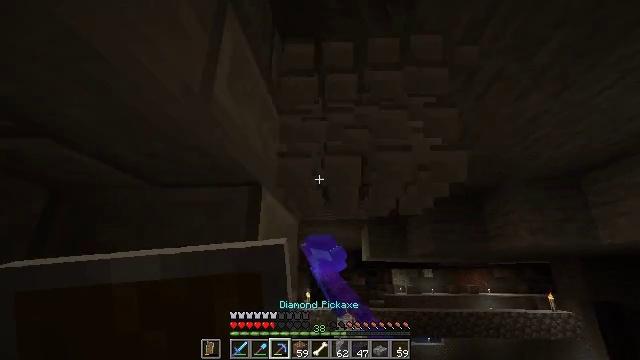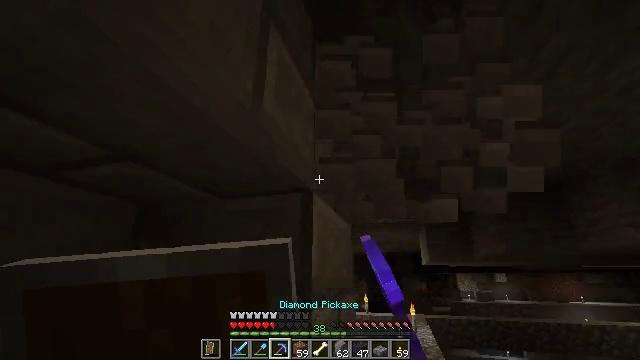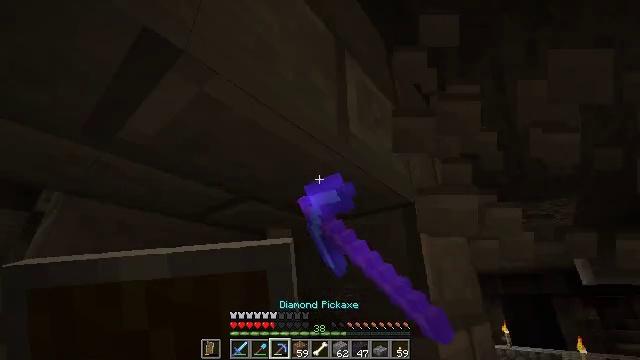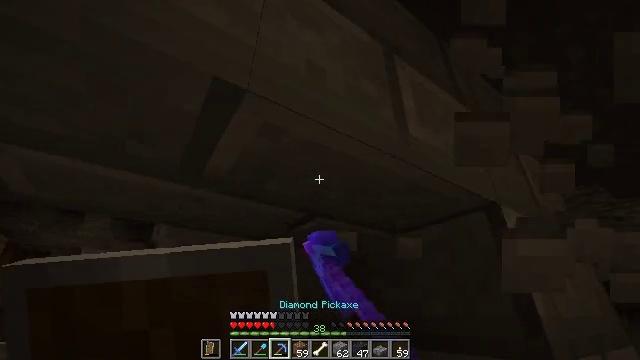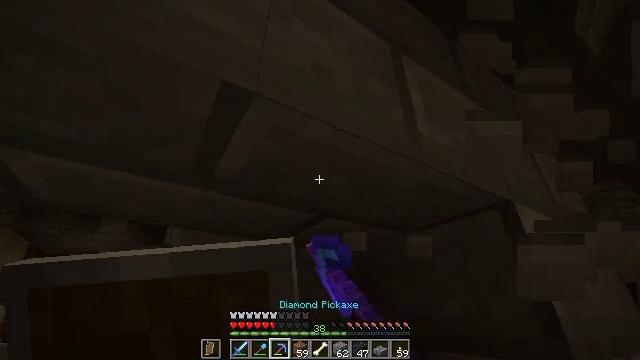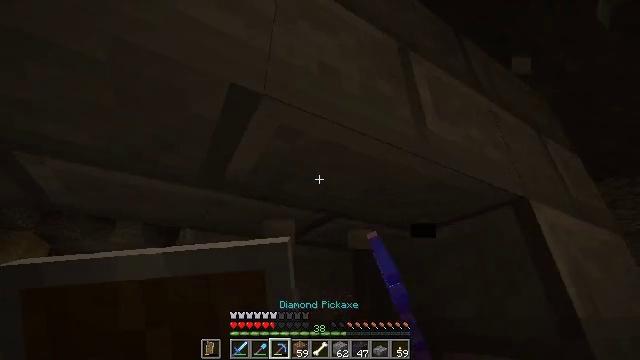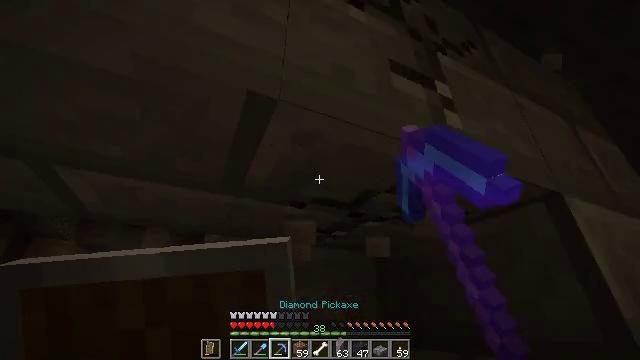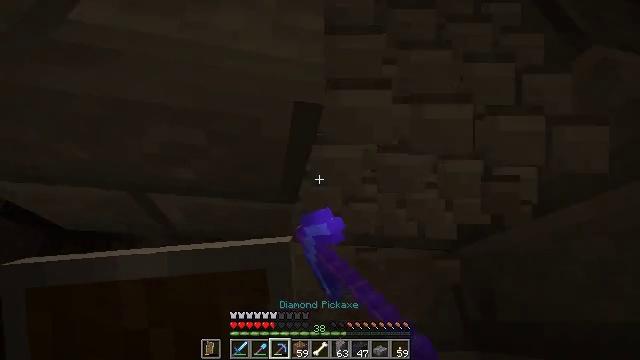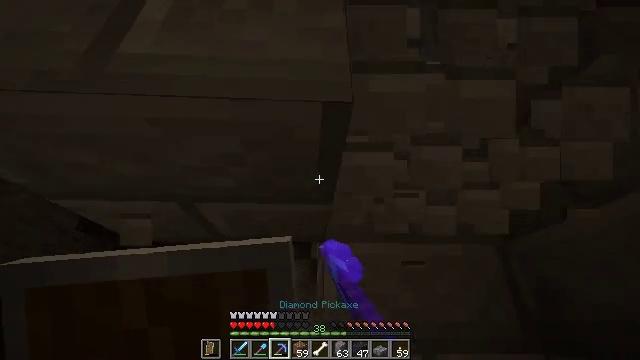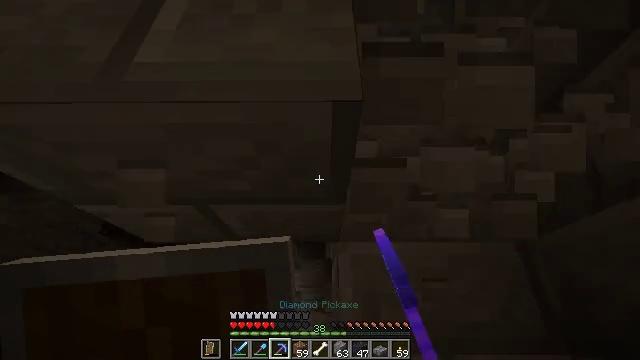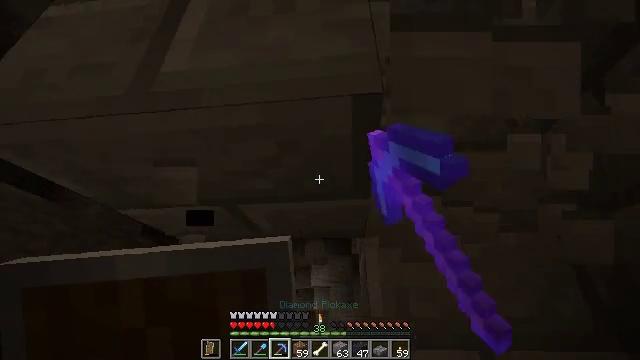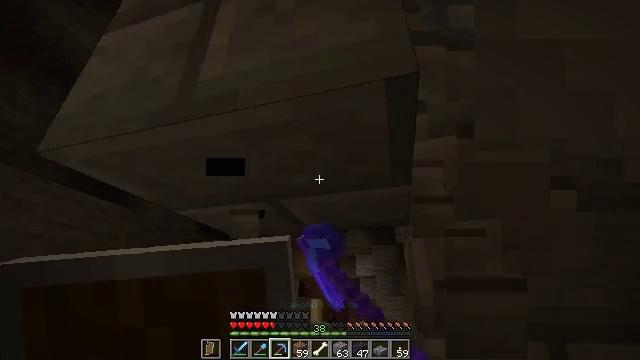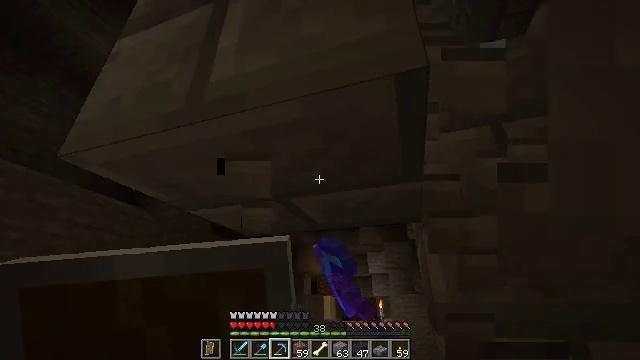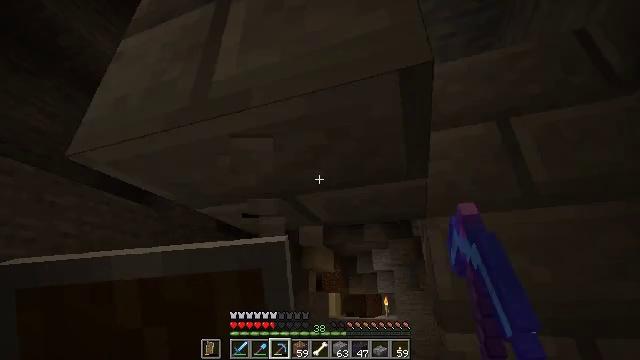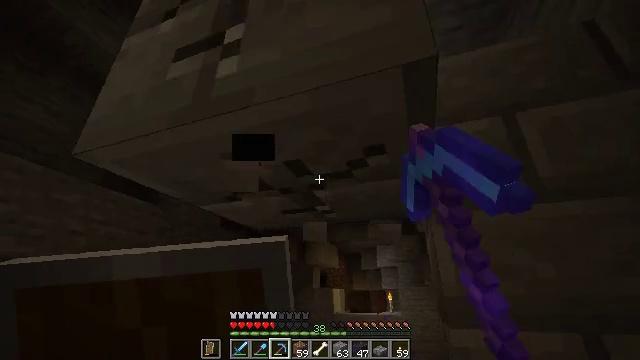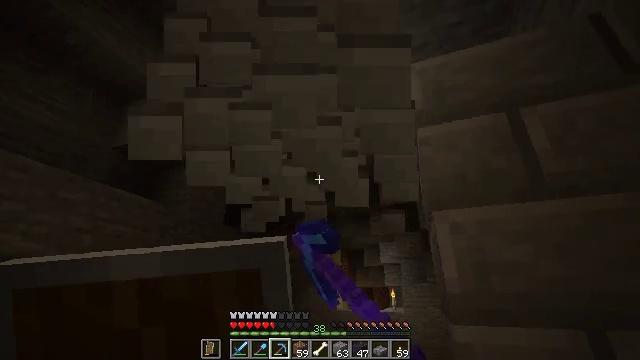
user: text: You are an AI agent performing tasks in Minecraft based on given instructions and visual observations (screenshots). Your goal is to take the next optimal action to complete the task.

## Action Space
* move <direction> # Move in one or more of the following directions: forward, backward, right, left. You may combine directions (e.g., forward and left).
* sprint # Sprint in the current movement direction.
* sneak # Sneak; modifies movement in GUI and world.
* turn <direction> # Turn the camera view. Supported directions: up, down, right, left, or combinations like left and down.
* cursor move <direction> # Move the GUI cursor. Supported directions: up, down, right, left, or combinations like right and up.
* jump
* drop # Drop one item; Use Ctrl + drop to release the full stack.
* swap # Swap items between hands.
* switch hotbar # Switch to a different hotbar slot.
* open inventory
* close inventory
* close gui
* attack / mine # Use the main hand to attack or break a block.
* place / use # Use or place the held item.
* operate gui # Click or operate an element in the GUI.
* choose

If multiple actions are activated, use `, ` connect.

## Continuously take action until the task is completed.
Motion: motion action
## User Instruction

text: Collect the stone bricks by mining.
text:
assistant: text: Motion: turn left, attack / mine
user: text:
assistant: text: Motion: turn left and up, attack / mine
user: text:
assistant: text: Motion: turn left and up, attack / mine
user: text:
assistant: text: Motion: turn left, attack / mine
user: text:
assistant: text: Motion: turn left, attack / mine
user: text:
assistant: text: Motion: turn left, attack / mine
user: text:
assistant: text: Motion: turn left, attack / mine
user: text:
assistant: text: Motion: turn left, attack / mine
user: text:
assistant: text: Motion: turn left, attack / mine
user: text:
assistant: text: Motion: turn left, attack / mine
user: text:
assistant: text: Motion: turn left and down, attack / mine
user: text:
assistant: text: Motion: turn left, attack / mine
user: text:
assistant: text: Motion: turn left, attack / mine
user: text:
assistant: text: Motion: attack / mine
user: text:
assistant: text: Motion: attack / mine
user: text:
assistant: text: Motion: turn down, attack / mine
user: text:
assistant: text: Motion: turn down, attack / mine
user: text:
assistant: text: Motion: attack / mine
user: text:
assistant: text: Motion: attack / mine
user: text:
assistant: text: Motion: no_op